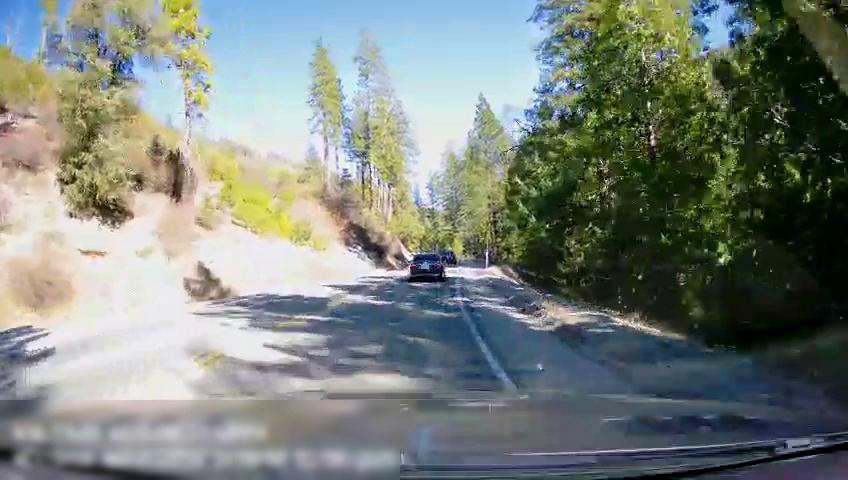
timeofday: Day
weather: Sunny
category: Drivable Space
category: Vehicles | Car
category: Vehicles | Car
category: Lanes | Current Lane